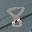
Label: 8